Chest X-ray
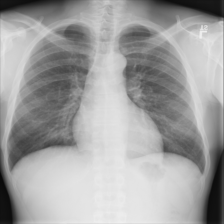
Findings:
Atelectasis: negative
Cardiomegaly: negative
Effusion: negative
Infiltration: negative
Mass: negative
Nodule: negative
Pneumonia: negative
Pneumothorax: negative
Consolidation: negative
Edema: negative
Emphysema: negative
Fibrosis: negative
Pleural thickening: negative
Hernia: negative